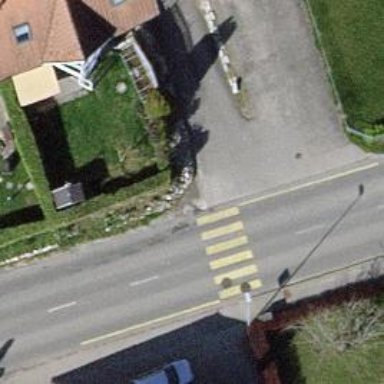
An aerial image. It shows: Uncontrolled zebra crossing on the road.